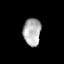
Tissue: lung
Cell type: Epithelial cells
Senescence score: 0.155
Nuclear area (px): 476
Mean DAPI intensity: 176.695